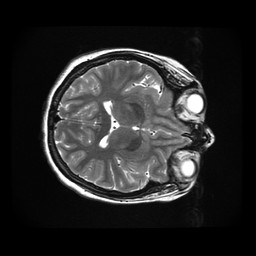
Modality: T2w
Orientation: axial
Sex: female
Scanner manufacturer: ge
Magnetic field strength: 3 T
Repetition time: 5 s
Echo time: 0.09895 s